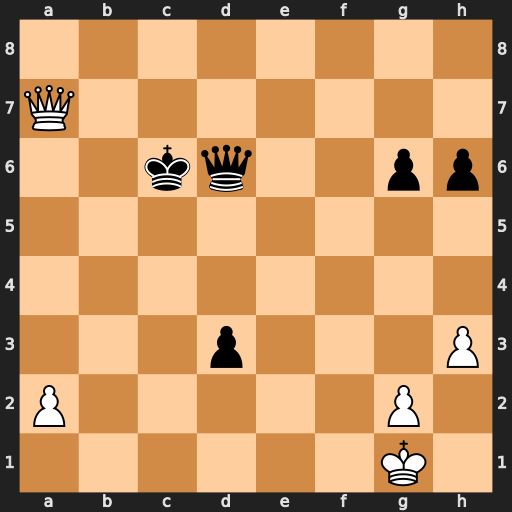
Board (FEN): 8/Q7/2kq2pp/8/8/3p3P/P5P1/6K1
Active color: w
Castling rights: -
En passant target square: -
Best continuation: Qa6+ Kd7 Qxd6+